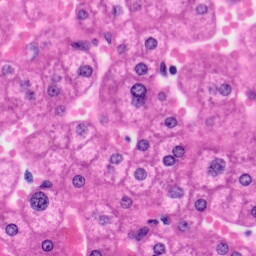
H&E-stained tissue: Liver